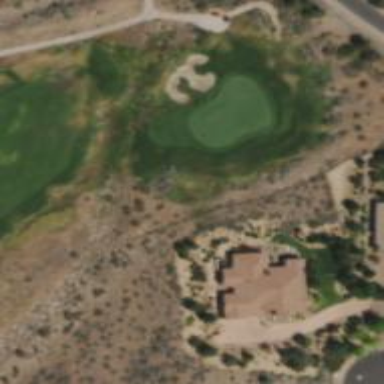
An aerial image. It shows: Rough grassy area used for golf.